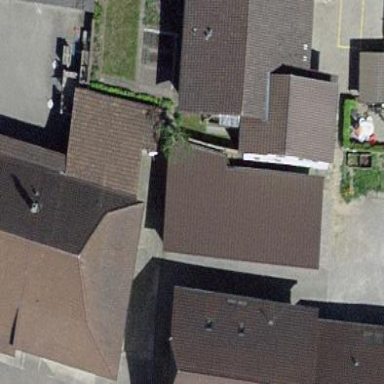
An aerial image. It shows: View of roof of building.